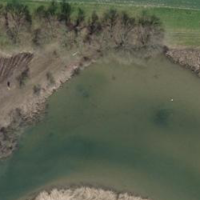
EUNIS habitat code: 15
Species observed at this site:
Anas acuta
Phalacrocorax carbo
Cyanistes caeruleus
Anas crecca
Anas platyrhynchos
Anser anser
Aythya fuligula
Fringilla coelebs
Columba palumbus